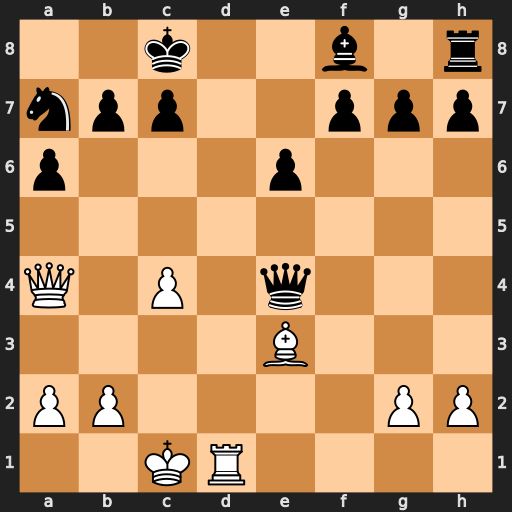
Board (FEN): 2k2b1r/npp2ppp/p3p3/8/Q1P1q3/4B3/PP4PP/2KR4
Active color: w
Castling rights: -
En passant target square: -
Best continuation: Qe8#